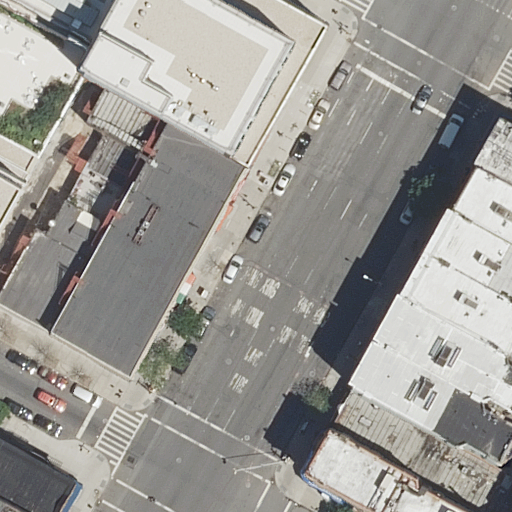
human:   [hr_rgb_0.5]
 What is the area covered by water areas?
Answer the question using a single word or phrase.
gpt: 0m2

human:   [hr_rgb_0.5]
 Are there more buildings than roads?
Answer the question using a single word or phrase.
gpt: yes

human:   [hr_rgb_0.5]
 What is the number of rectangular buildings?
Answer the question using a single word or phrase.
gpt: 8

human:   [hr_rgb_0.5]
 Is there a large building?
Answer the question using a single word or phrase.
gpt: yes

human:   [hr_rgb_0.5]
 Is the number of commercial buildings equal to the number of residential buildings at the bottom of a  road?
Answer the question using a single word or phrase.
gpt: no

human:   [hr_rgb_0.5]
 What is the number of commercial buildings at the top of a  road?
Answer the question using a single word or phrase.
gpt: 0

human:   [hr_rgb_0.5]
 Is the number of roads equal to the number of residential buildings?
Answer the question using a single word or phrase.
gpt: no

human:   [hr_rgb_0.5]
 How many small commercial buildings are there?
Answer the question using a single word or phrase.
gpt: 0

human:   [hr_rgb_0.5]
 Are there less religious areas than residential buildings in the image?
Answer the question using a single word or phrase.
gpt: yes

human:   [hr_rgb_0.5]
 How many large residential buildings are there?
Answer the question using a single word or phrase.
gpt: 2

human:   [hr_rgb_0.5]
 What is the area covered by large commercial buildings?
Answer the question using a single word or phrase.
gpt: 0m2

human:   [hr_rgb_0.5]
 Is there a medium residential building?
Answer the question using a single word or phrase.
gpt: yes

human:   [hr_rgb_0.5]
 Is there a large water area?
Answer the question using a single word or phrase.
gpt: no

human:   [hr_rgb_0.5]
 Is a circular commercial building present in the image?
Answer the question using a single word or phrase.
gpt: no

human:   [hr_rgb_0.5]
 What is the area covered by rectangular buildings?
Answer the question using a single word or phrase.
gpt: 962m2

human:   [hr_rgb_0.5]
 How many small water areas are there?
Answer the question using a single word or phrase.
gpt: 0

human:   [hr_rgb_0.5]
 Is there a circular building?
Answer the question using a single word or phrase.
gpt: no

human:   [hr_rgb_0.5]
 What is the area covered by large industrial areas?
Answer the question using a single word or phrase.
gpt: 0m2

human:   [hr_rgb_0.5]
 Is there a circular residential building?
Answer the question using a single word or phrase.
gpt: no

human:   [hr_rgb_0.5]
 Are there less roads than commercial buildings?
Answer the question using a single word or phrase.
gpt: no

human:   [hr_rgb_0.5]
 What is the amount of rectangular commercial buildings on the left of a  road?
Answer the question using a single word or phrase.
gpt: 0

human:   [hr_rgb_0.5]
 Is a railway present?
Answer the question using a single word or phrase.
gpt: no

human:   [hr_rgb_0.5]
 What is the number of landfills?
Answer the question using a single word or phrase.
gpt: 0

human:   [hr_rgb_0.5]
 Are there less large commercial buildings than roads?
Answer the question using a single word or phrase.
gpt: yes

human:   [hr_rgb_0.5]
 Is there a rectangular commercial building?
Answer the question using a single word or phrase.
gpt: no

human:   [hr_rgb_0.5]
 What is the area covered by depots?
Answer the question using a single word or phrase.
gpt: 0m2

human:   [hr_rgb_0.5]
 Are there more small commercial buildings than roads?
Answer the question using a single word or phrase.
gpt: no

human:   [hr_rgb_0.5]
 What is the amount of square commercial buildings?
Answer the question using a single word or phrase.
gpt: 0

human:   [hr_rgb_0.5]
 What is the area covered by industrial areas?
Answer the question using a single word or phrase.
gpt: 0m2

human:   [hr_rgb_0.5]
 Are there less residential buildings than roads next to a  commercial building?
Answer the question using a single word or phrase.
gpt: no

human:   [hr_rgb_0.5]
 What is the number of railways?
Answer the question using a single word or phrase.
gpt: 0

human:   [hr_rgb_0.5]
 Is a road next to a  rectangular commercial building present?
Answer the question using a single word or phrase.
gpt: no

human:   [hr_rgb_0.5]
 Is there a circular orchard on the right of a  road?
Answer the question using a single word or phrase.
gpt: no

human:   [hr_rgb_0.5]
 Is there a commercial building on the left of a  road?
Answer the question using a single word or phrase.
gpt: no

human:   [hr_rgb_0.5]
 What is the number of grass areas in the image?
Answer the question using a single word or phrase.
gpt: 0

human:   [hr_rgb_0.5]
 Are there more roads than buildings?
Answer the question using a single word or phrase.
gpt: no